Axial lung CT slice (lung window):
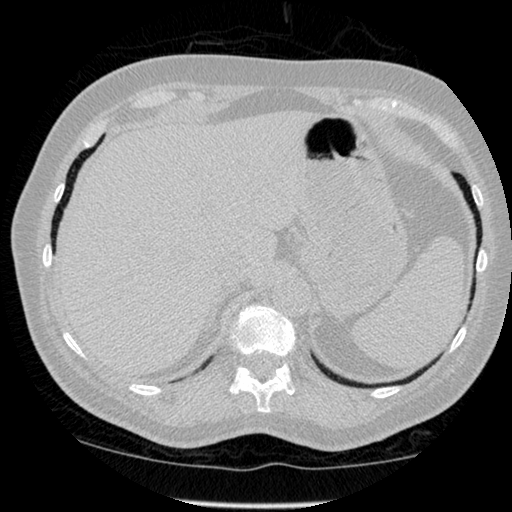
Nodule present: no